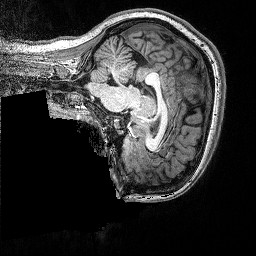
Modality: T1w
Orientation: sagittal